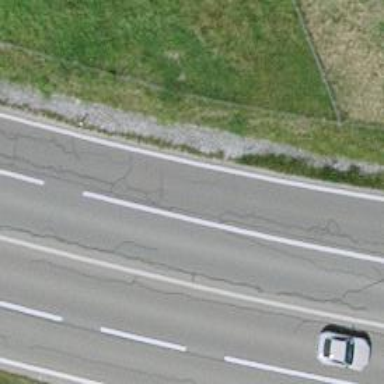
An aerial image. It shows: Trunk link highway.